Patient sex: M
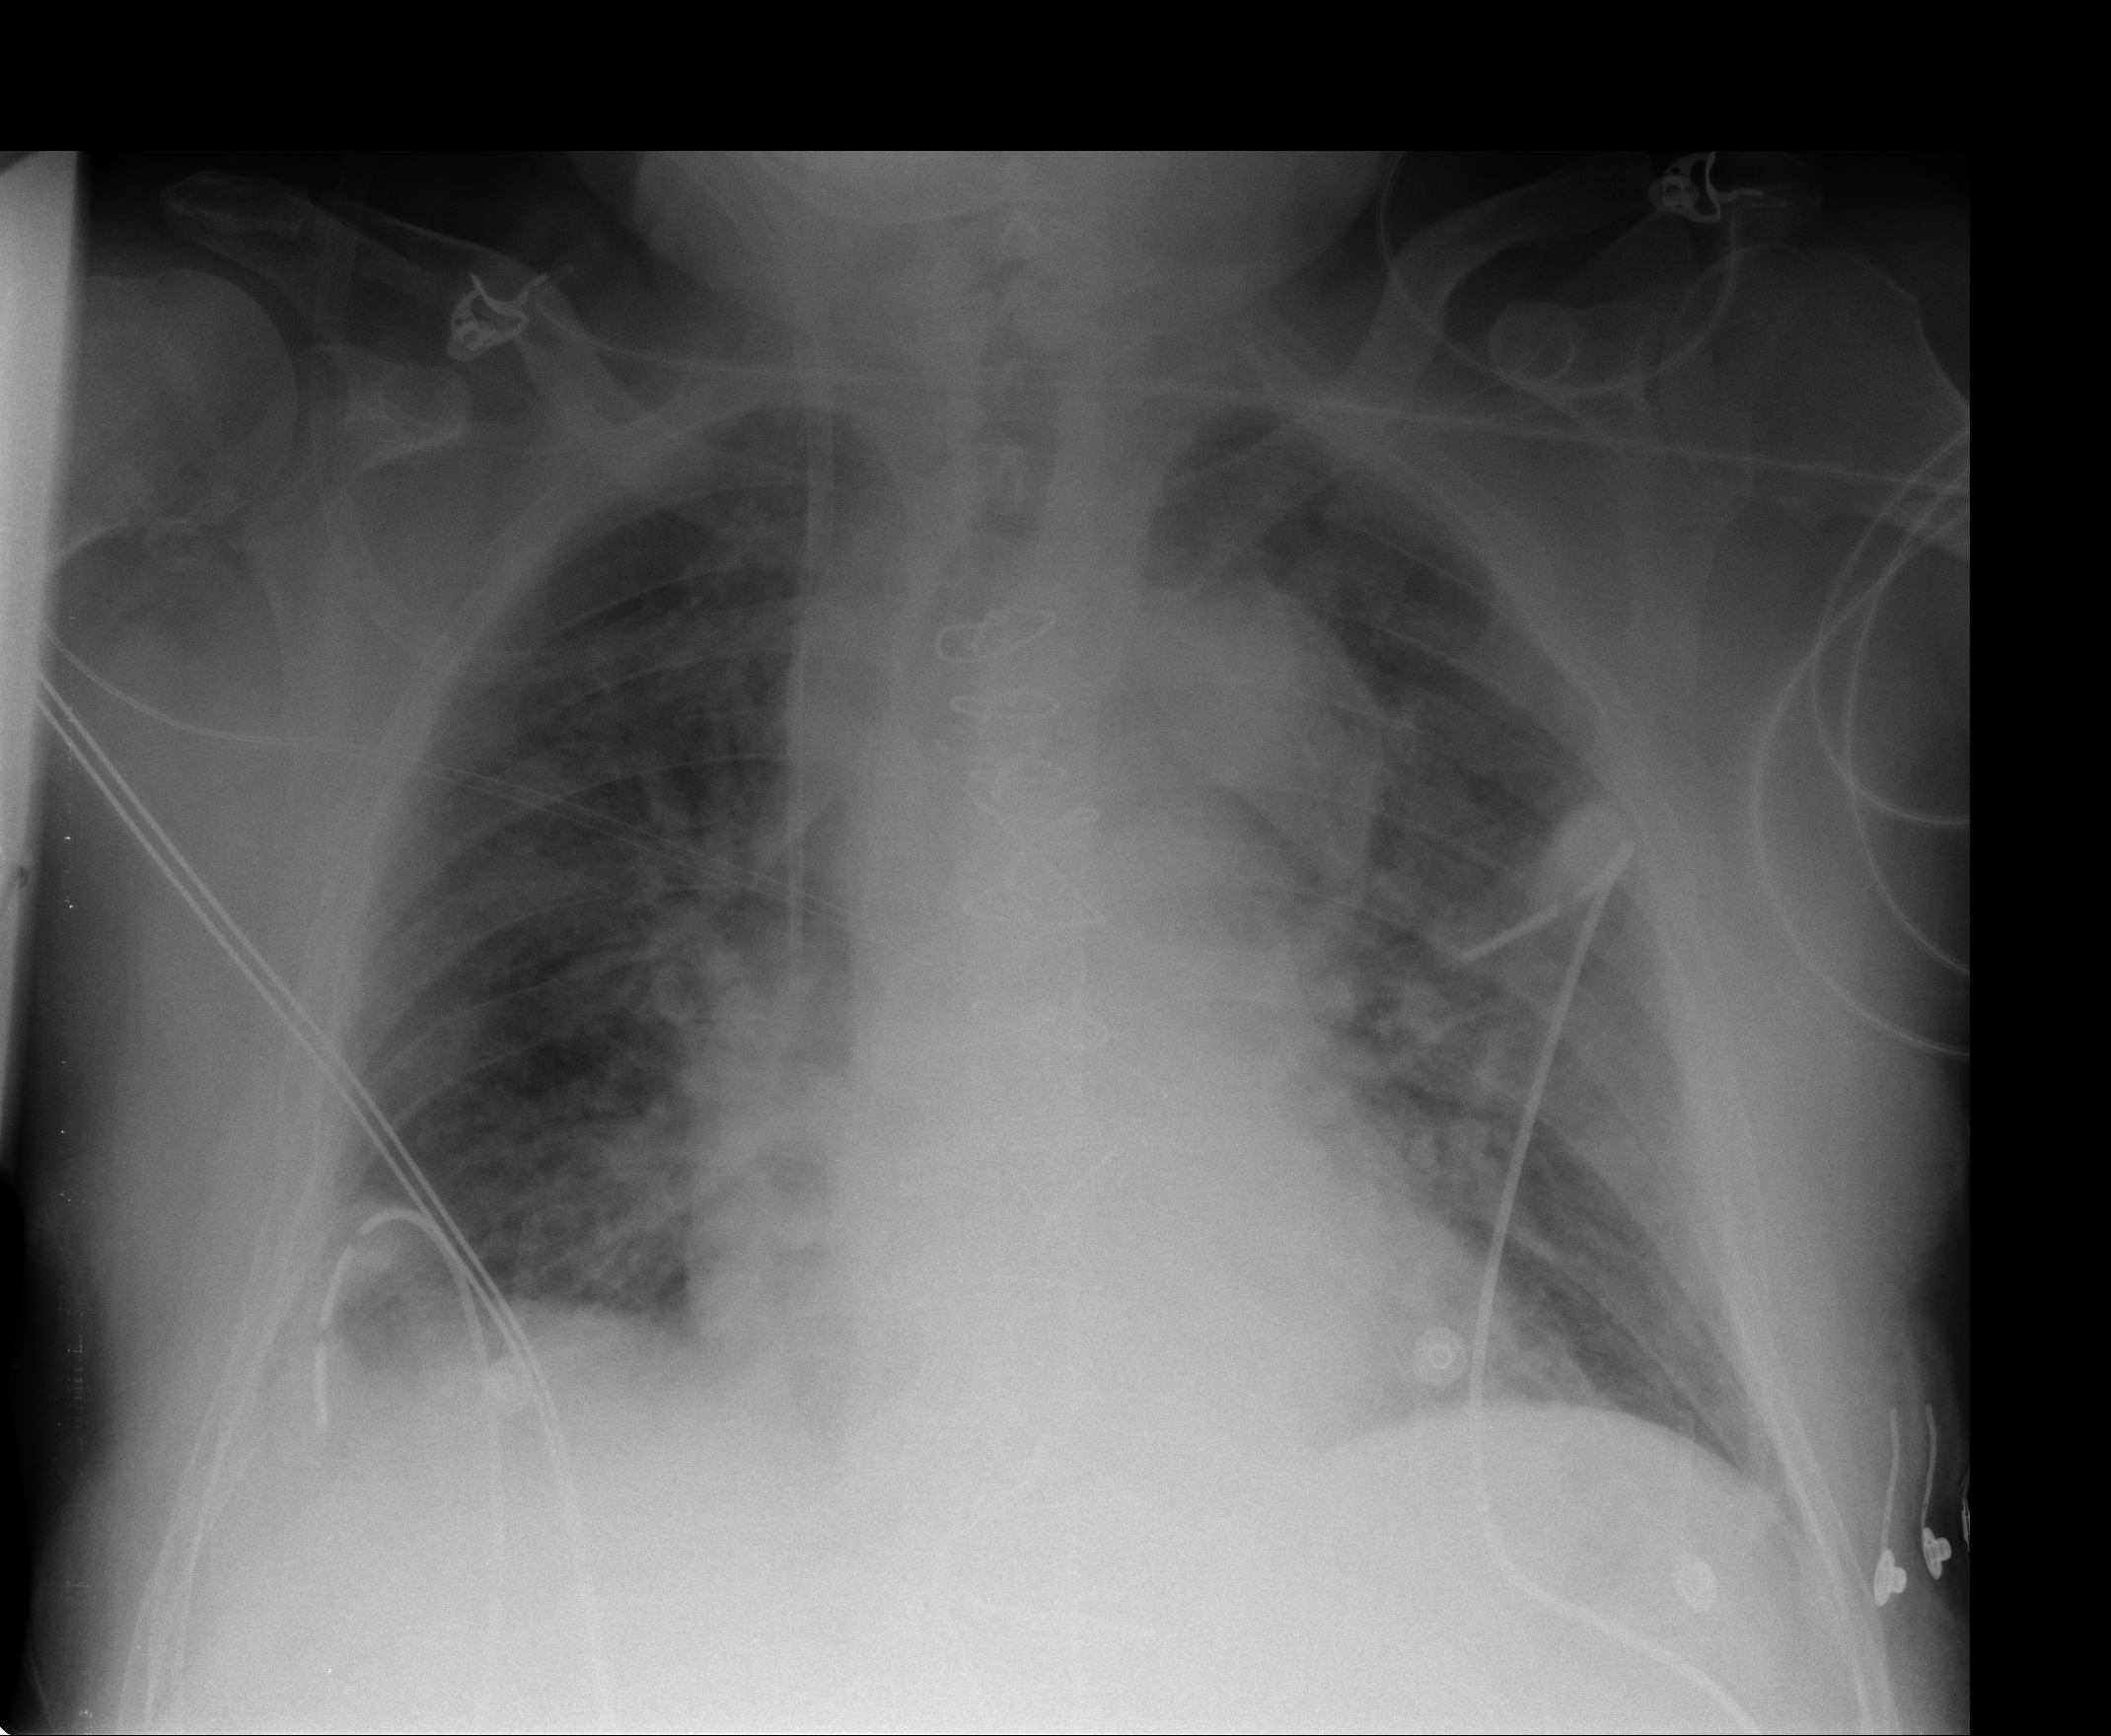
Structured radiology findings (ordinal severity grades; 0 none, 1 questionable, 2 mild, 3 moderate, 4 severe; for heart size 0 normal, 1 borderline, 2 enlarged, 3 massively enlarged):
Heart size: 2
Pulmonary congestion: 2
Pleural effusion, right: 2
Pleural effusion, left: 0
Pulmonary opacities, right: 0
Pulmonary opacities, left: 0
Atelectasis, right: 2
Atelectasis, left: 2